Question: Goal:
Having SQL server 2012 with Tabular mode in my client computer.
Problem:
Is it possibly to install another sql server 2012 with tabular mode in my computer when I already have SQL server 2012 with Multidimensional and datamining mode in my client?

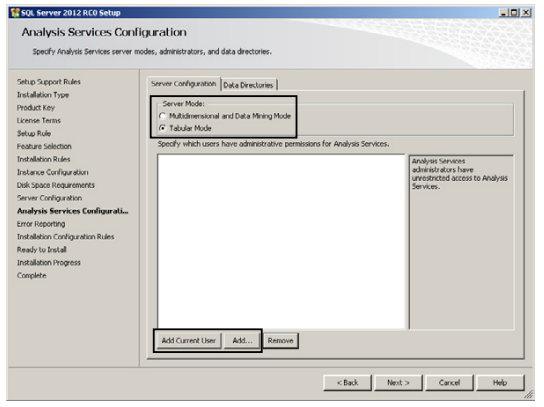
Answer: Yes, but you need to install another instance
> If the underlying computer hardware can support it, you can install multiple instances of Analysis Services on the same computer and configure each instance to use a different deployment mode
<URL>